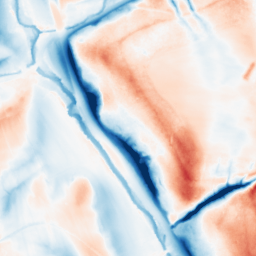
Category: classical
Decomposition family: gaussian_anisotropic
Decomposition parameters: sigma_x: 20
sigma_y: 5
Upsampling method: bilinear
Upsampling parameters: scale: 2
Upsampling scale: 2